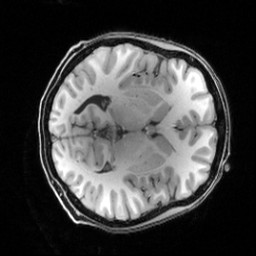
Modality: T1w
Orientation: axial
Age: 27
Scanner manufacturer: siemens
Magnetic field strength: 3 T
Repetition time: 2.5 s
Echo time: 0.00444 s